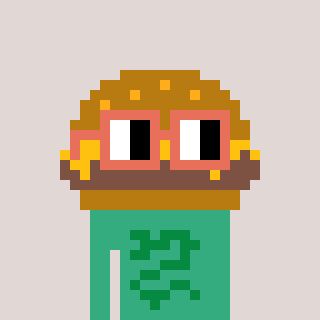
a pixel art character with square orange glasses, a burger-shaped head and a teal-colored body on a warm background